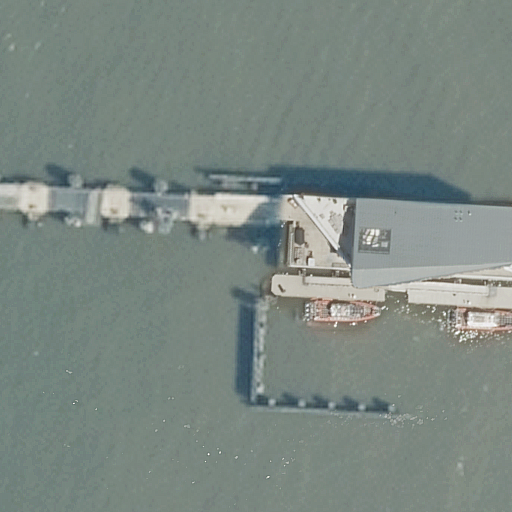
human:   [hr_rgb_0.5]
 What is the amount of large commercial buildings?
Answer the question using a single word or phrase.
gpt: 0

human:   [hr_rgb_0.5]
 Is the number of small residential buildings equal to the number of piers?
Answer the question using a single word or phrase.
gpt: no

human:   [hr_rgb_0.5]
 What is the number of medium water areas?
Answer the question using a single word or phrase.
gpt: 0

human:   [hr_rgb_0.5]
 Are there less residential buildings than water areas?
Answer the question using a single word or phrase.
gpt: yes

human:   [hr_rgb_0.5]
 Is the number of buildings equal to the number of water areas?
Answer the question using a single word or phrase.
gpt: yes

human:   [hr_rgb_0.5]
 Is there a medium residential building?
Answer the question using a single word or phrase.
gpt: no

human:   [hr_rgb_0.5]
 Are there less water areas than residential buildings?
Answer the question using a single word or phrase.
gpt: no

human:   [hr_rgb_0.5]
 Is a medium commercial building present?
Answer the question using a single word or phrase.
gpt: no

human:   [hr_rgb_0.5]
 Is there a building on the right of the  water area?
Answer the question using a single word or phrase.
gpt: yes

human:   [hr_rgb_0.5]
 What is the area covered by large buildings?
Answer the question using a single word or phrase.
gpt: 0m2

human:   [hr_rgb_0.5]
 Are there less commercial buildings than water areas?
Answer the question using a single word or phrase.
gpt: yes

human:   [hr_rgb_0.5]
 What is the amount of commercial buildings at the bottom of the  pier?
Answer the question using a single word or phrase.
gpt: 0

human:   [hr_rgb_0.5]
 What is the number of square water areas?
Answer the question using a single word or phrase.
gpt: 0

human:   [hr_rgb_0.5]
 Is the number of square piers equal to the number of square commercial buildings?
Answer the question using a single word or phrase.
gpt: yes

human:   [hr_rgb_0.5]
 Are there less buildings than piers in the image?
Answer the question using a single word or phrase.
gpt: no

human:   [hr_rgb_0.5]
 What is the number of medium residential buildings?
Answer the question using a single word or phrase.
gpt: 0

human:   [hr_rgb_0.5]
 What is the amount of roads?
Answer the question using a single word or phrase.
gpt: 0

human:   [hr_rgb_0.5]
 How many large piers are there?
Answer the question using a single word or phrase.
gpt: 0

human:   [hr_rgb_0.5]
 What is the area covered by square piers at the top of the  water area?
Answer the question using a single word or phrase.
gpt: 0m2

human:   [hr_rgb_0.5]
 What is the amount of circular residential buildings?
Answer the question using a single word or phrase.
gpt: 0

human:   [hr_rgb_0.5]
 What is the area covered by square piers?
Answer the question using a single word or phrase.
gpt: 0m2

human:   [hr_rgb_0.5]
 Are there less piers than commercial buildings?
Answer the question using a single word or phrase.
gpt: no

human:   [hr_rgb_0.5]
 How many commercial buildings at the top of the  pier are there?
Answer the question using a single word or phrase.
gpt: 0

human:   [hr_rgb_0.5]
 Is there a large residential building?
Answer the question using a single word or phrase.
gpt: no

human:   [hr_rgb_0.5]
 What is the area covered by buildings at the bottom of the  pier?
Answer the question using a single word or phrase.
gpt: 0m2

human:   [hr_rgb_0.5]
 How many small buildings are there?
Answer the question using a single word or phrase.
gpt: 1

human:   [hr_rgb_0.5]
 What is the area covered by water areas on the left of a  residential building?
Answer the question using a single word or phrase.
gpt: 0m2

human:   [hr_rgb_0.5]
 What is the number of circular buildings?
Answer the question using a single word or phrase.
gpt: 0

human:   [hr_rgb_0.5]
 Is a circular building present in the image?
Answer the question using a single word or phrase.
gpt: no

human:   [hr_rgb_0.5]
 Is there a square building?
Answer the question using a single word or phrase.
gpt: no

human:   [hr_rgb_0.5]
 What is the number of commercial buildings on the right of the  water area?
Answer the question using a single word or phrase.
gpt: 0

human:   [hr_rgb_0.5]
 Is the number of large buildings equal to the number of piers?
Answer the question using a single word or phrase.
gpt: no

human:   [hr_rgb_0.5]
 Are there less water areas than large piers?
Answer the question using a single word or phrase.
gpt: no

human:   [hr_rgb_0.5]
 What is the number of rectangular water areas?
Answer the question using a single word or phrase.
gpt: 0

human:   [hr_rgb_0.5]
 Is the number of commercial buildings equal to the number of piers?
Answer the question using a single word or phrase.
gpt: no

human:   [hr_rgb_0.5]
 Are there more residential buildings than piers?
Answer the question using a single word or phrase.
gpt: no